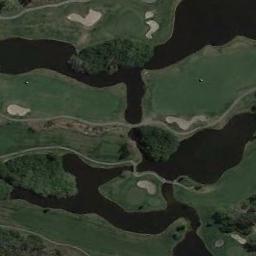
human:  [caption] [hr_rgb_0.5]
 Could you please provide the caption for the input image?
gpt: There are numerous trees beside the golf course .

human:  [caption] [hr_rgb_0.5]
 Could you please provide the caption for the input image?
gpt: The golf course has some lakes, Fairways, Roads, Barrier trees and sandpits .

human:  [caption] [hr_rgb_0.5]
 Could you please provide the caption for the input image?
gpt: There are five bunkers in this area, Two winding paths and a small river .

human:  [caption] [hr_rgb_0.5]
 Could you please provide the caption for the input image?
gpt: There are several bunkers and lakes and a few paths and many trees on a large green lawn on the golf course .

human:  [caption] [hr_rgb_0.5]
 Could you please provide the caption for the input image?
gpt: There are several lakes and bunkers on the golf course .